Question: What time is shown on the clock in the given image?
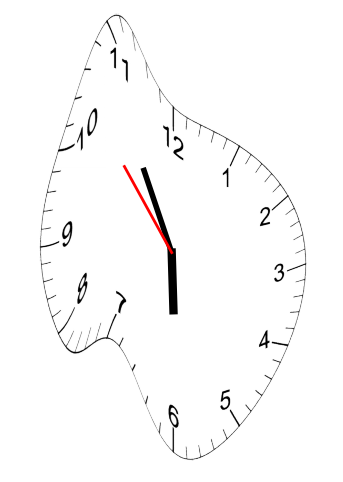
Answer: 05:54:53